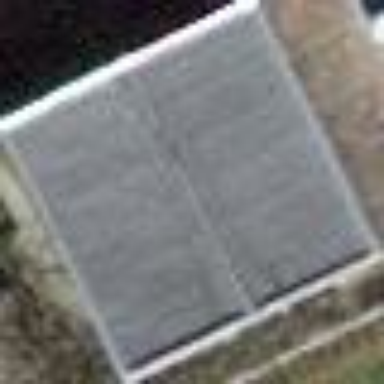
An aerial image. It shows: Garage.